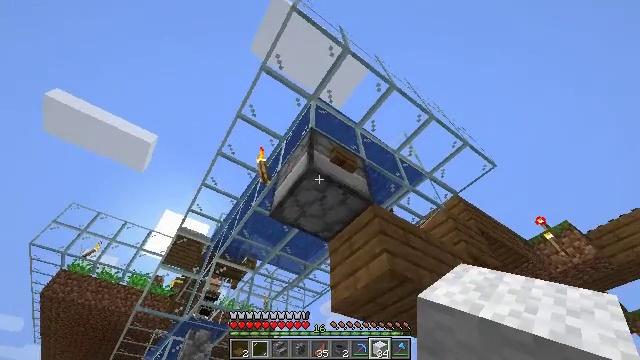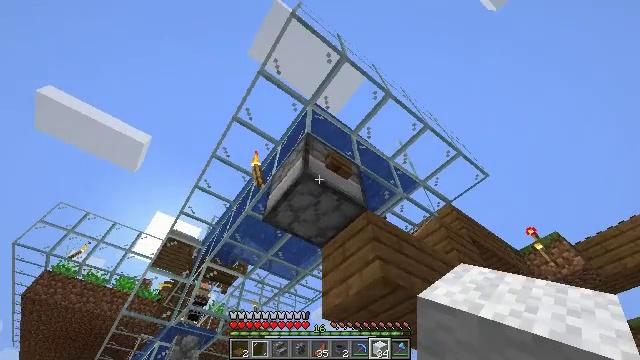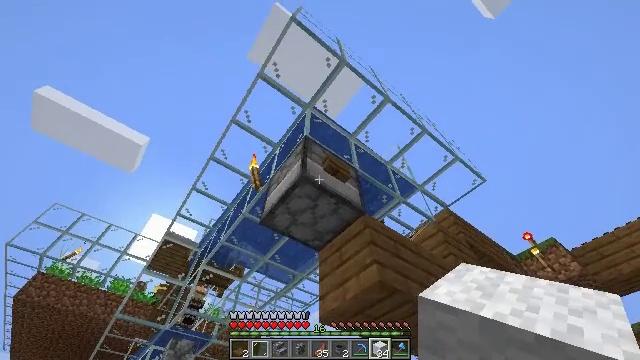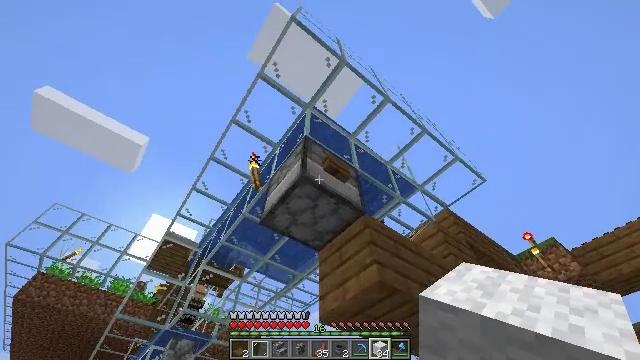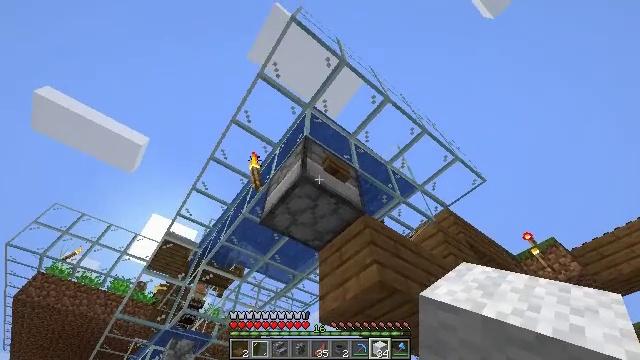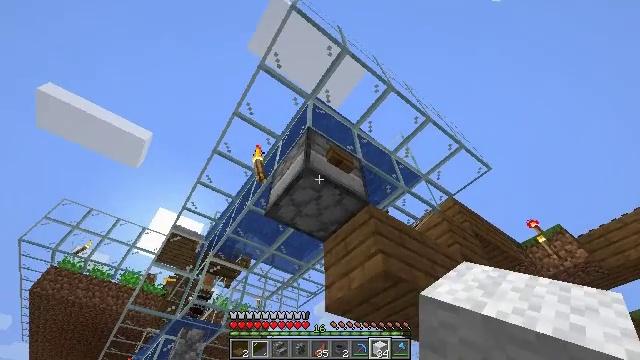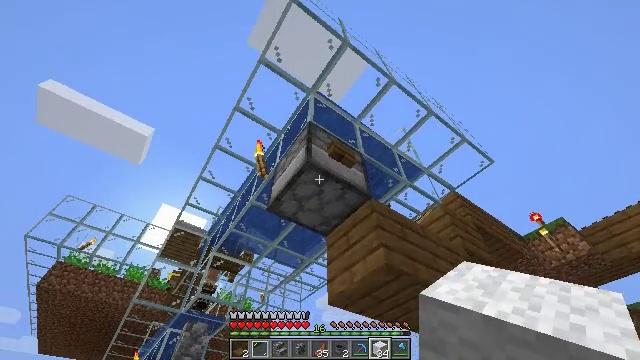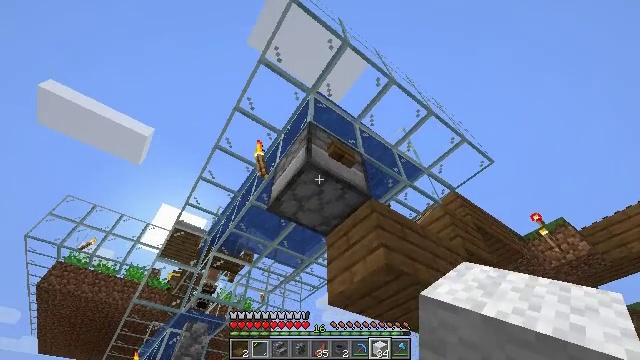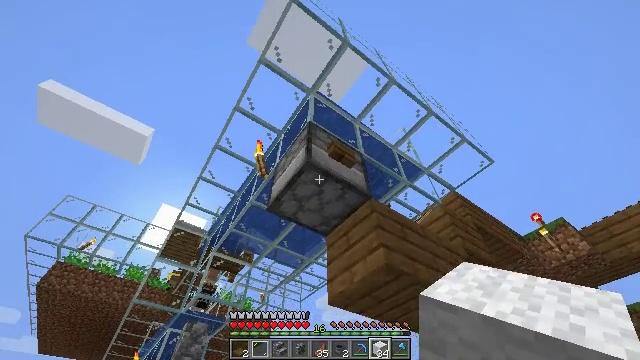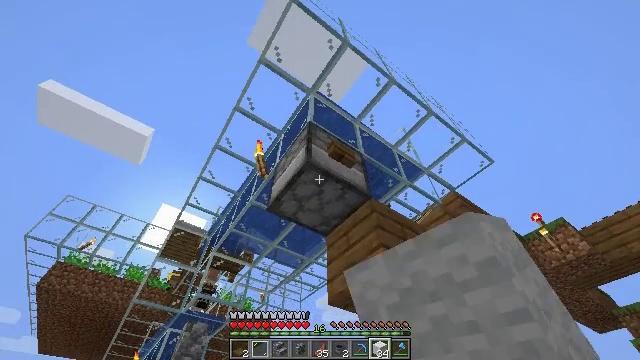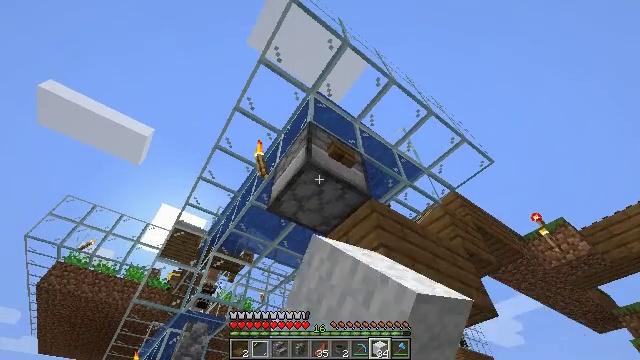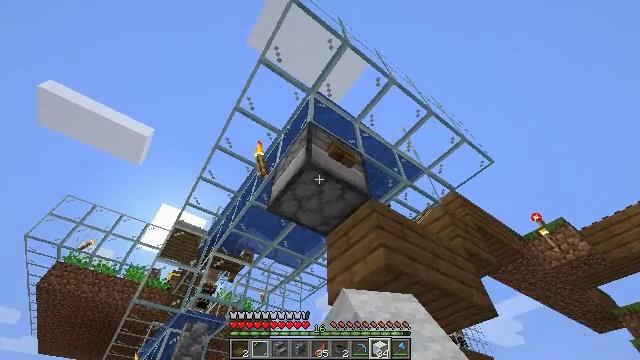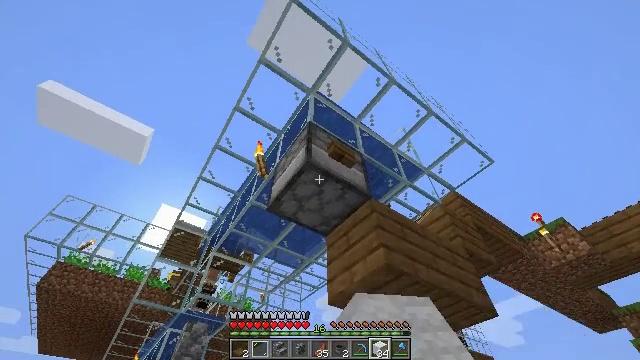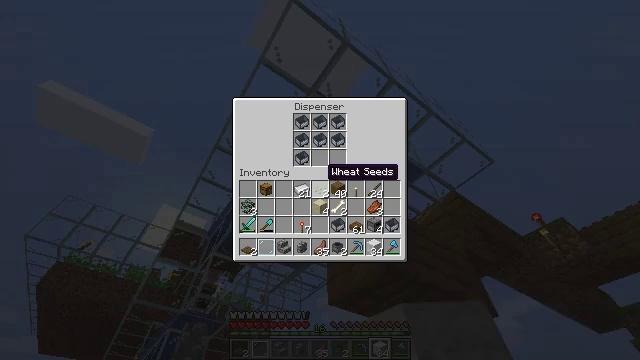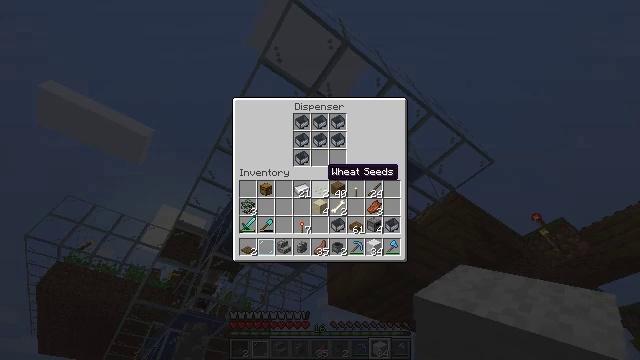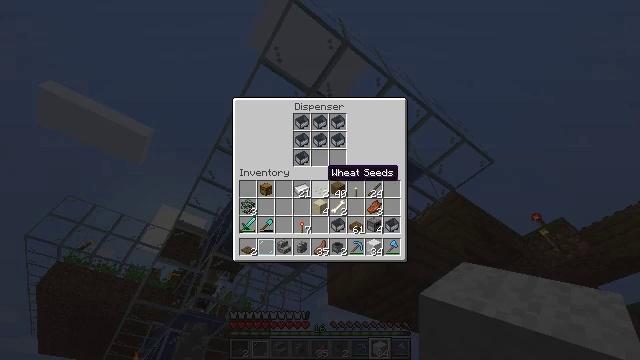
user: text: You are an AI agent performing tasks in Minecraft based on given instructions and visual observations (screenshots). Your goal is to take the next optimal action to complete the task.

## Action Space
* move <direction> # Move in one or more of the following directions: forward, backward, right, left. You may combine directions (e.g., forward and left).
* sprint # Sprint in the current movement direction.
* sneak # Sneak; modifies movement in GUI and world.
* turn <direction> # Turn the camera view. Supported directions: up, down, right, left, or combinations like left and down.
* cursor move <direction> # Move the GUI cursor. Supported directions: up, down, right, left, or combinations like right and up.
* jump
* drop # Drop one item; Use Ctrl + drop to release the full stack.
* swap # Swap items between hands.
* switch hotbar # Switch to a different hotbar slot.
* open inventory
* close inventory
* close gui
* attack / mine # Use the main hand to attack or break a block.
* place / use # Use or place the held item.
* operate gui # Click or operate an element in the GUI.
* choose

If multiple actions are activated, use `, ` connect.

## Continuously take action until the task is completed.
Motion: motion action
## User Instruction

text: Remove the blue bed from its location.
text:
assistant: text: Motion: turn right and up
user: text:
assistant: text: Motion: no_op
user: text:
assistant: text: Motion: no_op
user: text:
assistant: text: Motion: no_op
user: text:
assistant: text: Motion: turn left and down
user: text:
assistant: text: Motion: turn down
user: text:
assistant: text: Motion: no_op
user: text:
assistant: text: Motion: use / place
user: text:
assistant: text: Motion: use / place
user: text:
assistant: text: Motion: use / place
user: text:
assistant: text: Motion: use / place
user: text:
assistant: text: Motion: no_op
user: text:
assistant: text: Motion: open gui
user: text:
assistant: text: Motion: no_op
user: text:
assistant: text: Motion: no_op
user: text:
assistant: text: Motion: cursor move right and down
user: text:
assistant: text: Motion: cursor move right
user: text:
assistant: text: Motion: no_op
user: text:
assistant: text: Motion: no_op
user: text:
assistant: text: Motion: no_op
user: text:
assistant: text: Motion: no_op
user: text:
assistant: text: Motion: sneak
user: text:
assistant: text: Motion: sneak
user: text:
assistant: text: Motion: sneak
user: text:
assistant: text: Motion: sneak
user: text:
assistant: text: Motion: sneak
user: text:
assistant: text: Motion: sneak
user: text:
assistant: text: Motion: sneak
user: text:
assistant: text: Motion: sneak
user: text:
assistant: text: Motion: sneak